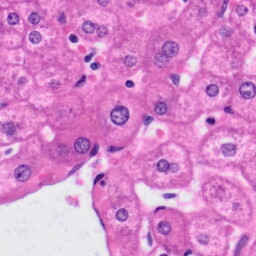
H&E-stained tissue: Liver